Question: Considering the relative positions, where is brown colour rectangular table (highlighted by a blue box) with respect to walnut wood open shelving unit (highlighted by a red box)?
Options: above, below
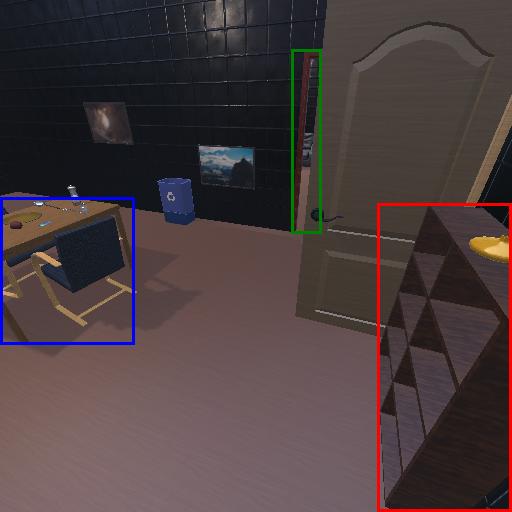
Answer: above